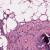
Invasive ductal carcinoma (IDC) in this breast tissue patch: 1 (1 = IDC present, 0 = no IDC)